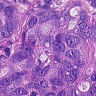
Metastatic tissue present: yes